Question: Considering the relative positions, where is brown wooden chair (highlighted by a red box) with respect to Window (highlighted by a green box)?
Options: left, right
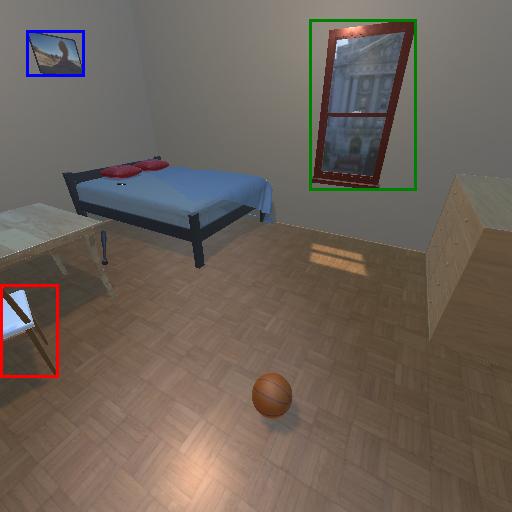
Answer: left